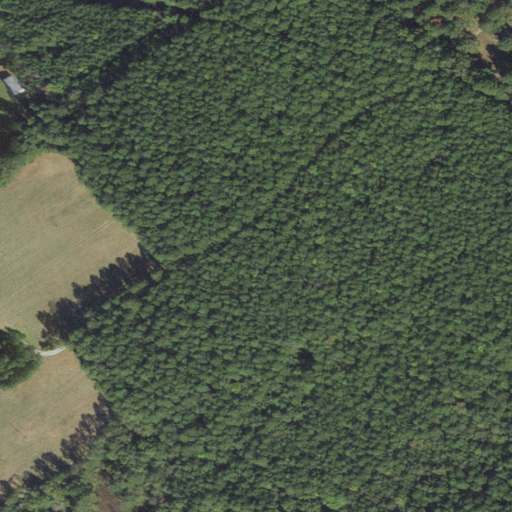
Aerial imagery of cape in Virginia named Finneys Neck containing woody wetlands, cultivated crops, open development, evergreen forest, and herbaceous wetlands